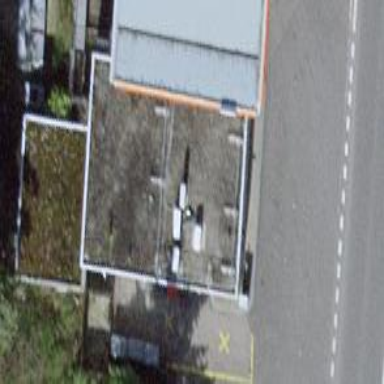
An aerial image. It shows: Fuel station.